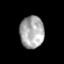
Tissue: prostate
Cell type: T cells
Senescence score: 0.7239
Nuclear area (px): 759
Mean DAPI intensity: 169.526